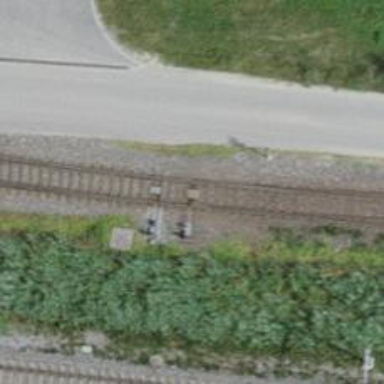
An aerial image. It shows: Single-track spur railway line.